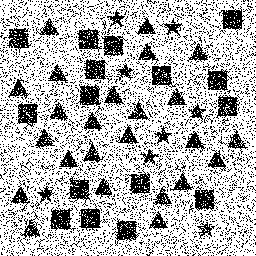
Squares: 16
Triangles: 24
Stars: 8
Total shapes: 48